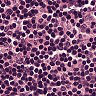
Metastatic tissue present: no